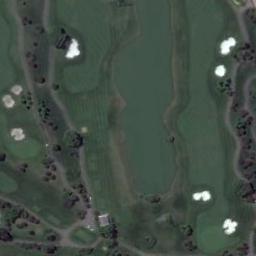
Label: golf_course